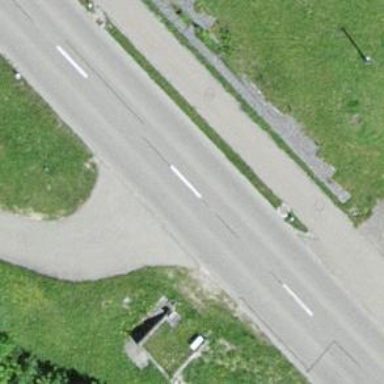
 featuring separate sidewalks and separate cycleway."